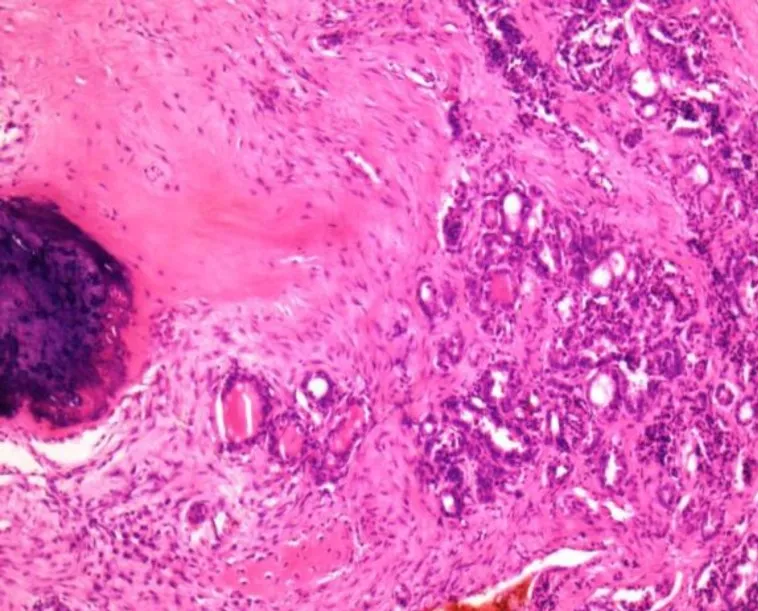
Low power magnificationx10; Follicular carcinoma showing multiple variable colloid filled thyroid follicles infiltrating into the darkly stained bony trabeculae (rib specimen.
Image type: pathology (h&e)